Question: The picture describes a maze problem, where green is the starting position and red is the end point. Find the length of the shortest path.
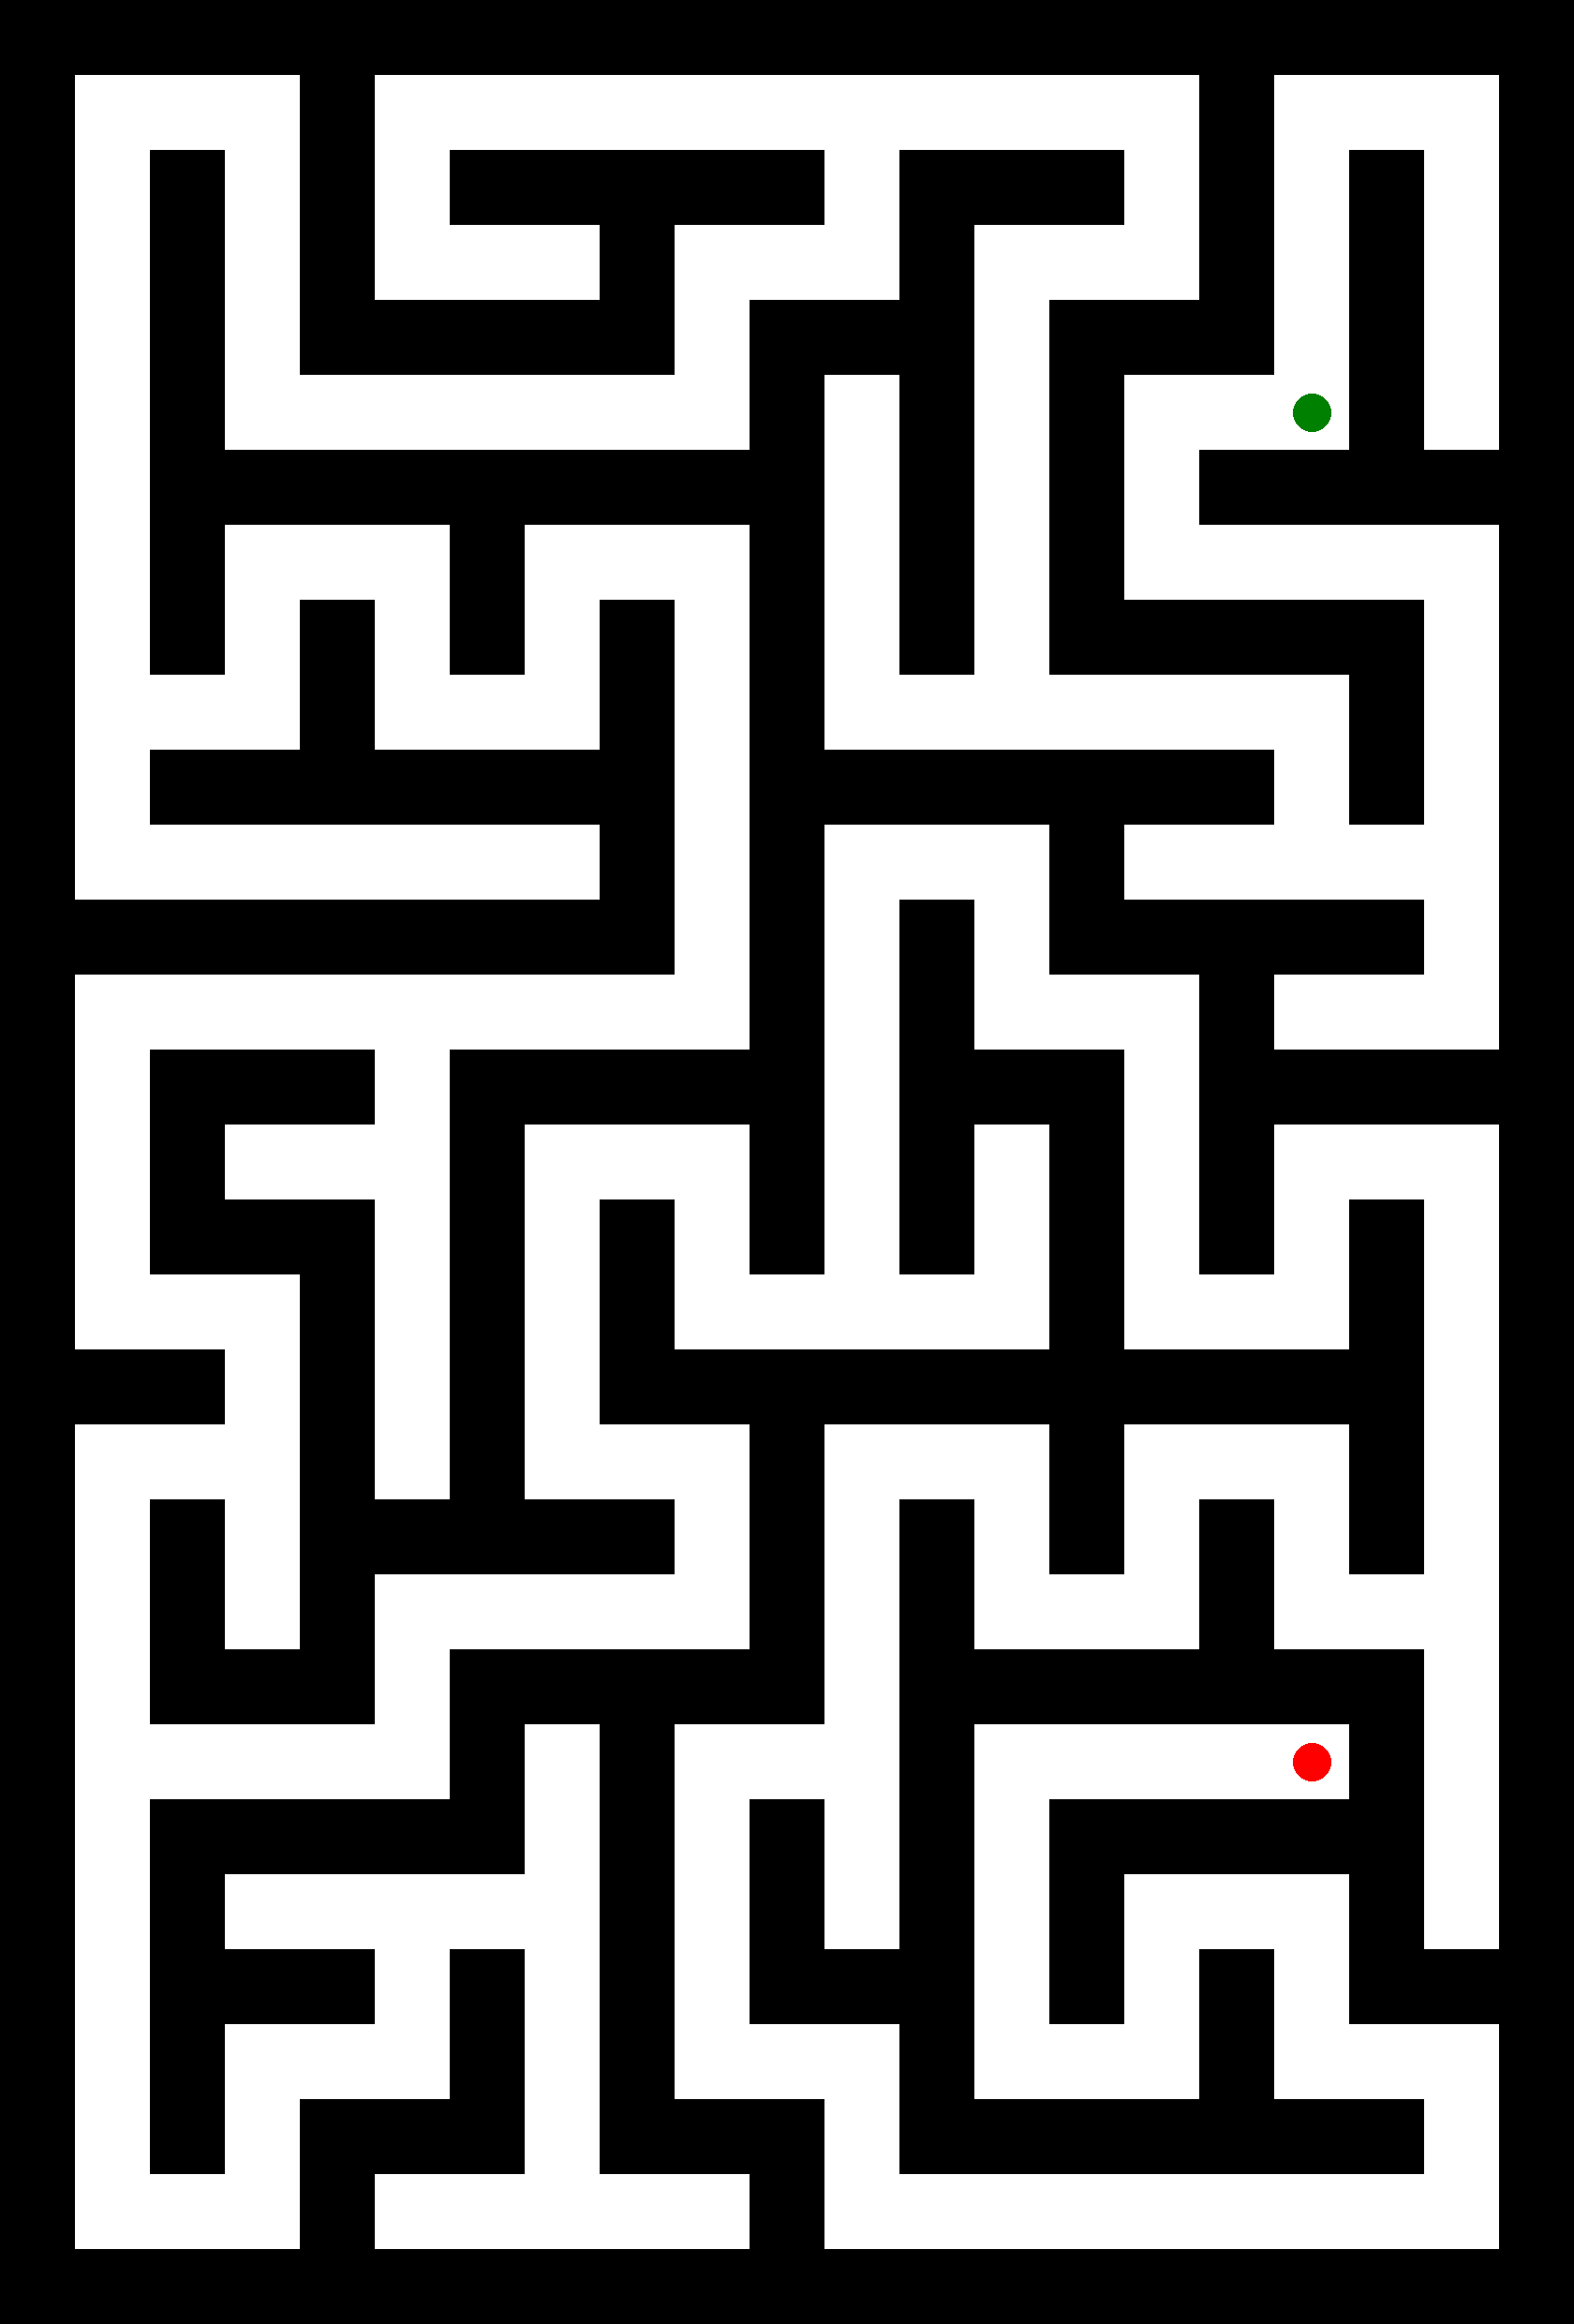
Answer: 210